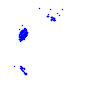
Particle: proton